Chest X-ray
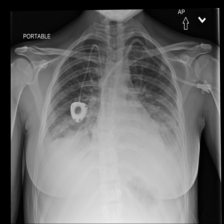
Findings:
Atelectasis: positive
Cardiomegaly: negative
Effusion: negative
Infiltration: negative
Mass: negative
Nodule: negative
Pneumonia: negative
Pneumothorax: negative
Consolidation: positive
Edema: negative
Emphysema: negative
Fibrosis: negative
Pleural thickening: negative
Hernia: negative